Question: I am currently working on an android app that shows times/dates for rides to and from certain locations. I want to sort my firebase objects so that objects are sorted based on date. I tried searching online and playing with the methods 'ref.setPriority(...)', and 'ref.orderByChild(...)', but I cannot find a clear way on doing this.
This is what my database looks like currently

I have the date in a 'long' data type, and I want my firebase recycler view to show the rides in ascending order, in terms of how soon the ride is from the current date. Thanks!
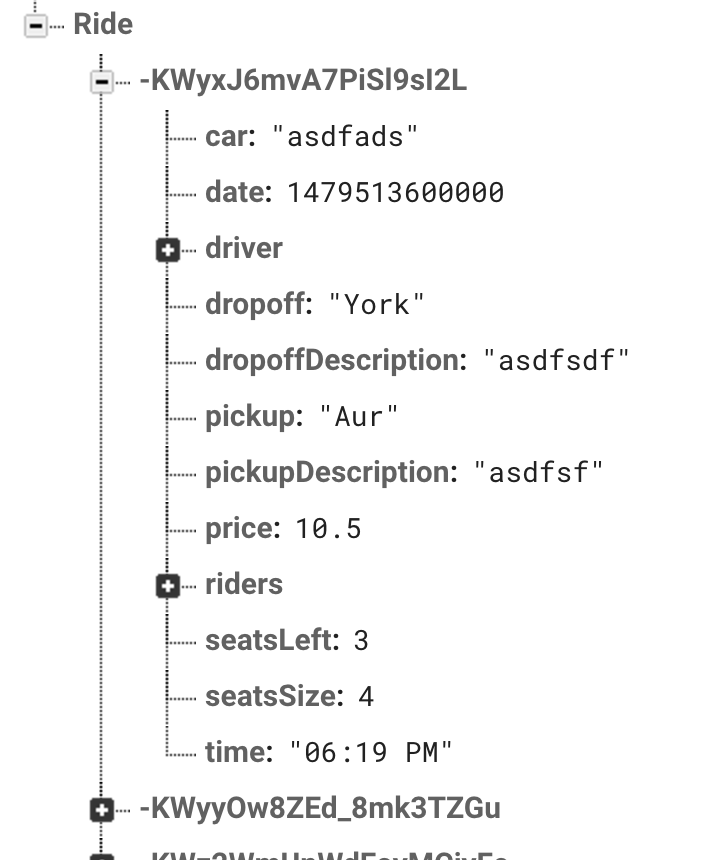
Answer: You can query like this:
'''
Query query = mRideRef.orderByChild("date");
'''
And then set a listener to get the values